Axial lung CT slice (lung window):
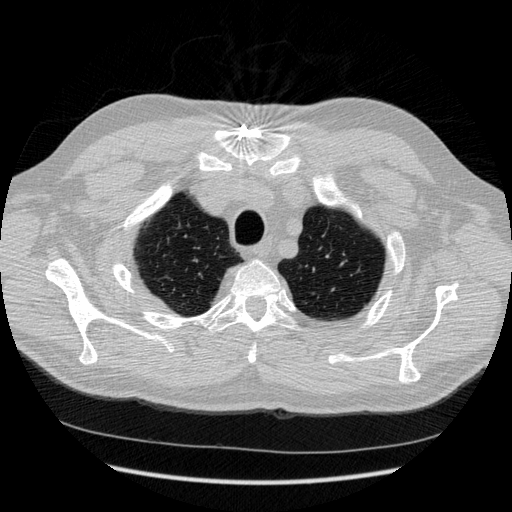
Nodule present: no